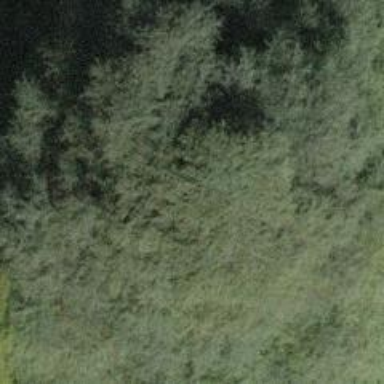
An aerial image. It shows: Needle-leaved tree in nature.